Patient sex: M
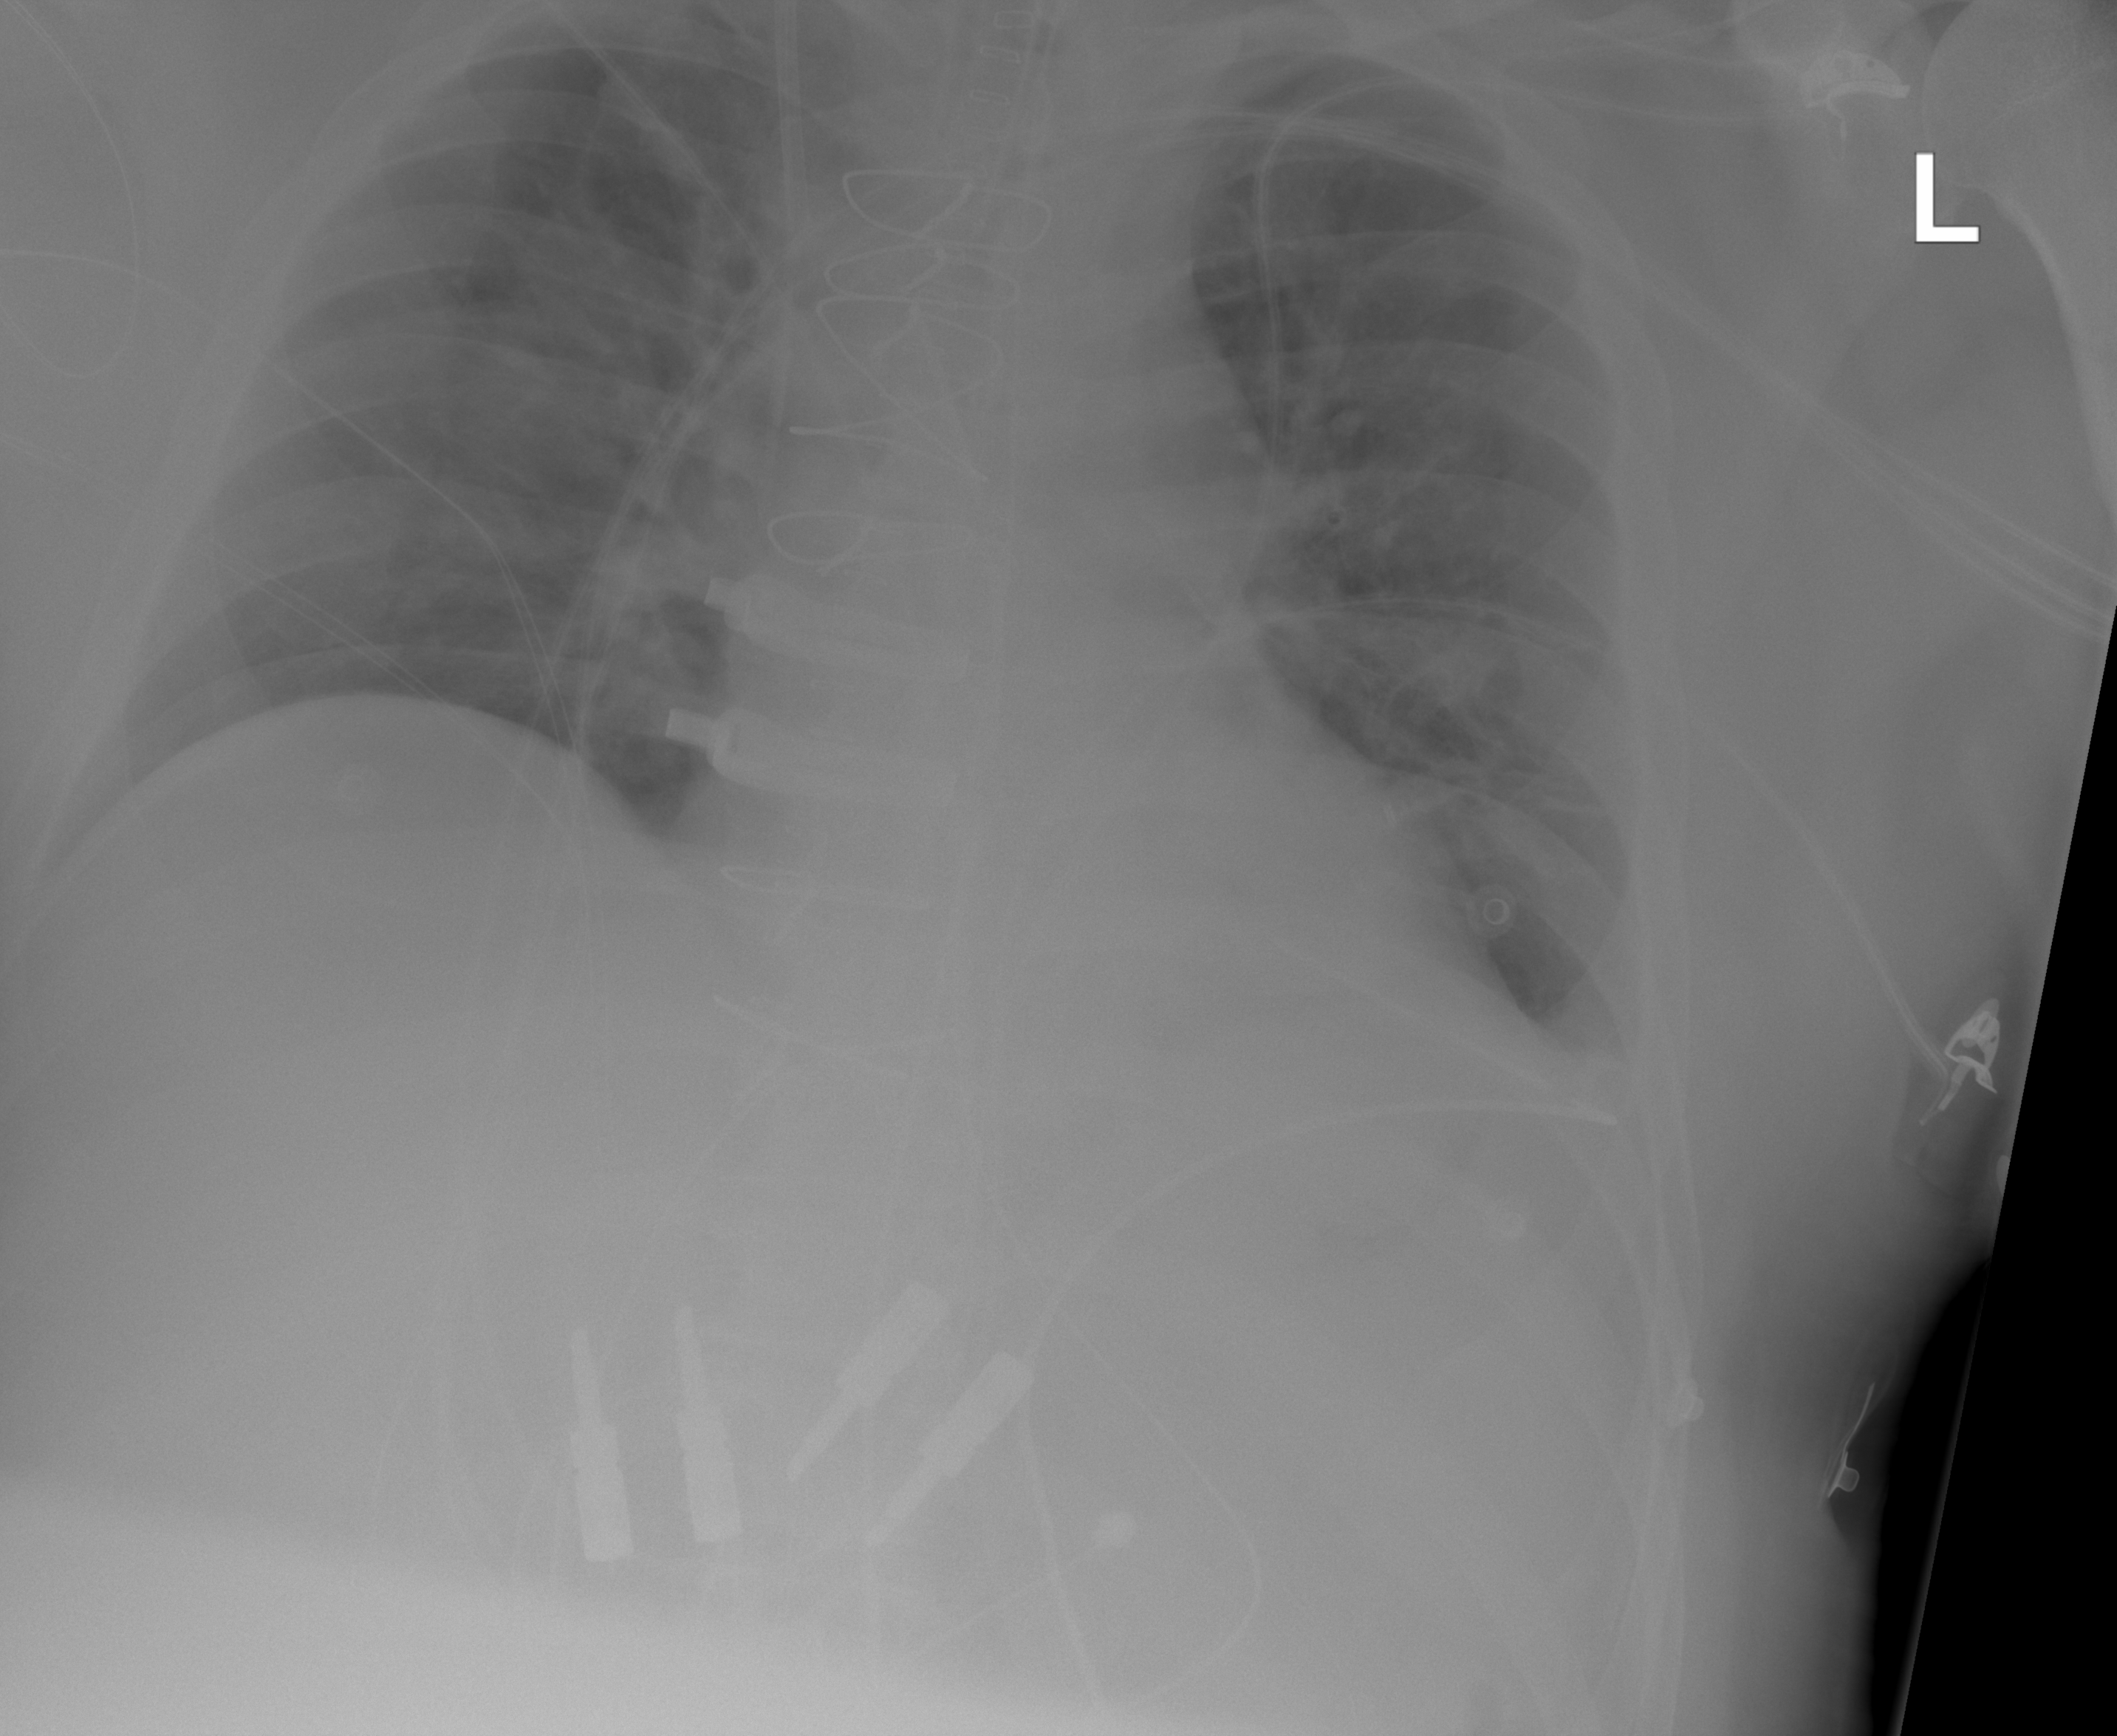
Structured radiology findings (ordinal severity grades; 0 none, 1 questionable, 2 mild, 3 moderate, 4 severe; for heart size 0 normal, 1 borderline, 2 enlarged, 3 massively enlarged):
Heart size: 1
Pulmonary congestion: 0
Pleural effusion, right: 0
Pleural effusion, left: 0
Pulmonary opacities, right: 0
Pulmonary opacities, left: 0
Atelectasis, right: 0
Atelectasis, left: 2